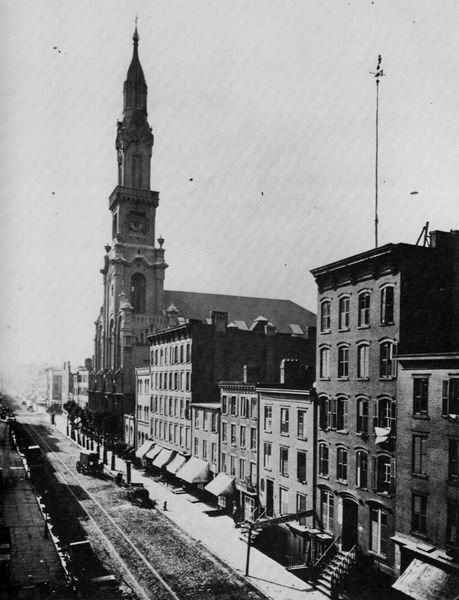
Titel: East Third Street, New York
Künstler: Amerikanischer Photograph
Schlagwörter: baum, himmel, weiß, bäume, kirchturm, stadt, fenster, grau, licht, schaufenster, schwarz, strasse, dach, gebäude, haus, rasen, weg, hochformat, architektur, spitze, häuser, vögel, kirche, schlank, front, kamine, turm, deutschland, fassade, fassaden, perspektive, türen, wohnhäuser, mast, dächer, schornsteine, allee, geschäfte, kutsche, läden, vogelperspektive, auto, wagen, treppe, treppen, uhr, stufen, unscharf, foto, fotografie, photographie, gehsteig, glockenturm, balustrade, gehweg, schwarzweiß, trottoir, rathaus, österreich, photo, christlich, automobil, autos, turmuhr, markise, antenne, häuserzeile, straßenzug, perspektivisch, häuserfront, wetterhahn, markisen, jalousien, züge, trasse, markiese, statdt, perspektiv, 1920, häuserfrotn